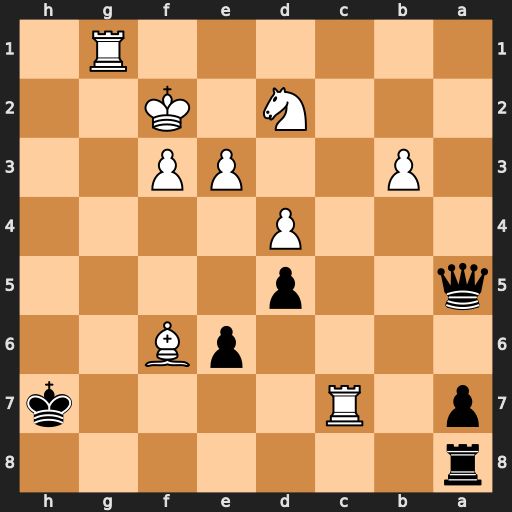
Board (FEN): r7/p1R4k/4pB2/q2p4/3P4/1P2PP2/3N1K2/6R1
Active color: b
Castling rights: -
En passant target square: -
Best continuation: Qxc7 Rg7+ Qxg7 Bxg7 Kxg7